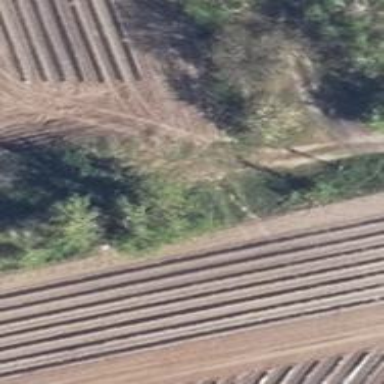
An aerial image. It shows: Row of trees in natural setting.